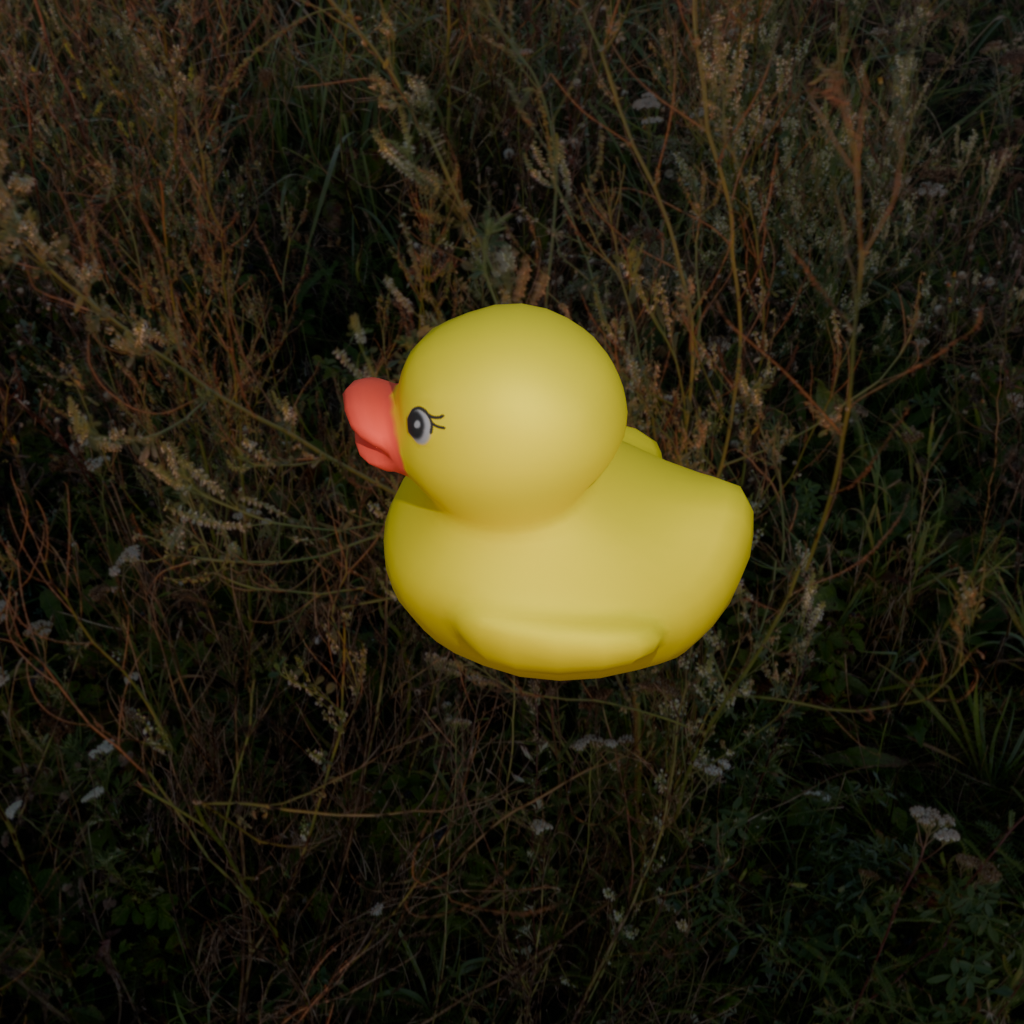
an image of a yellow rubber duck seen from <left> in a meadow at dawn with paths through the vegetation.